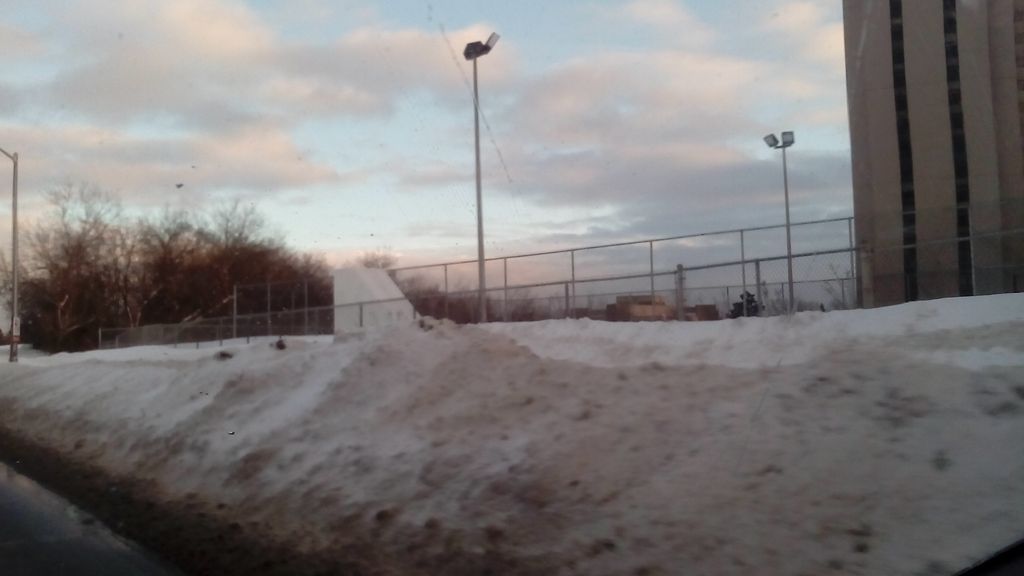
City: ottawa-gatineau